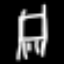
Label: chair